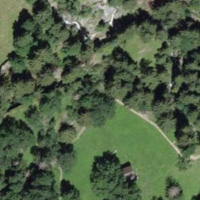
EUNIS habitat code: 43
Species observed at this site:
Clinopodium vulgare
Boloria titania
Campanula trachelium
Hipparchia semele